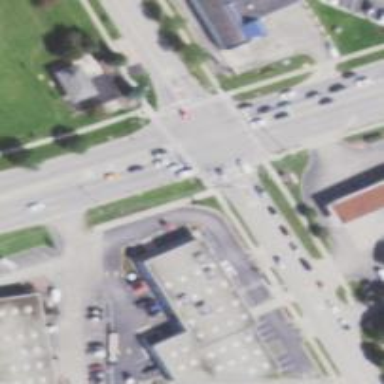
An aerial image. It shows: Tertiary road with asphalt surface and separate sidewalk.